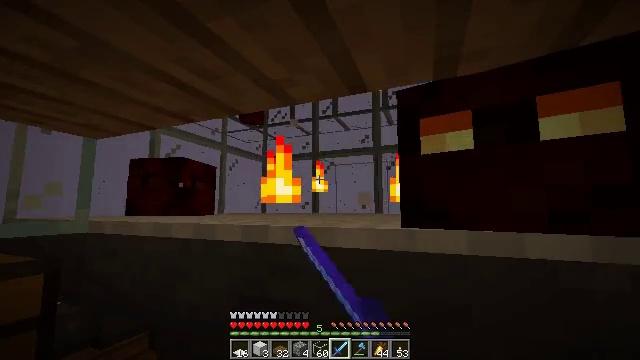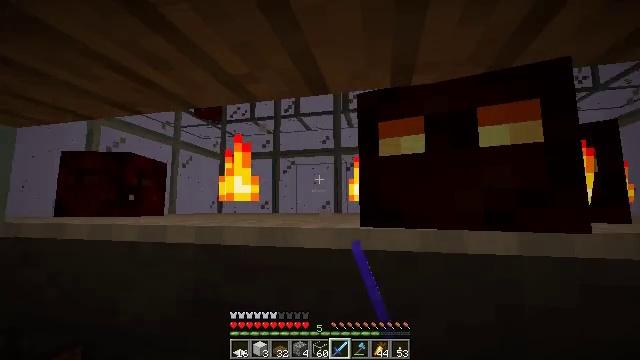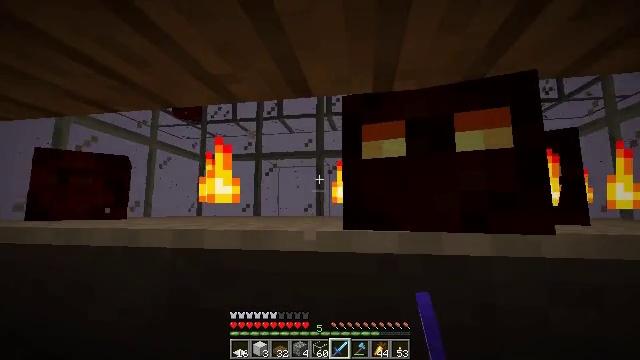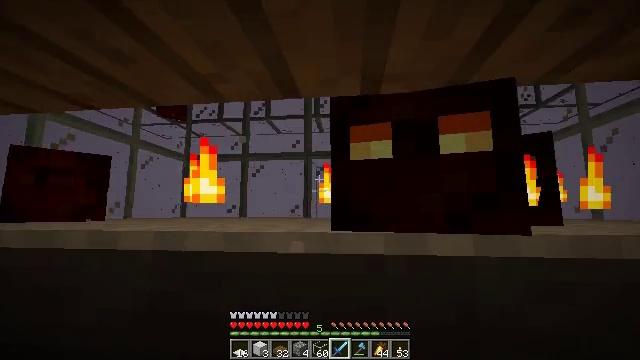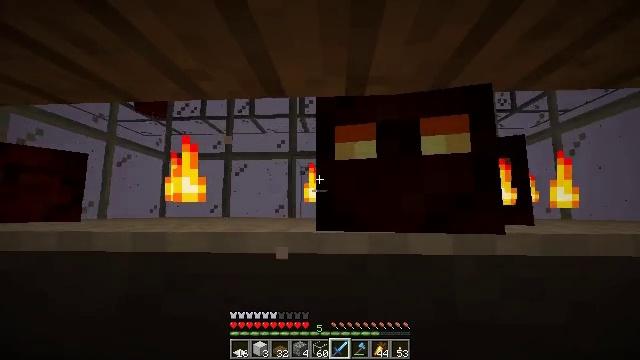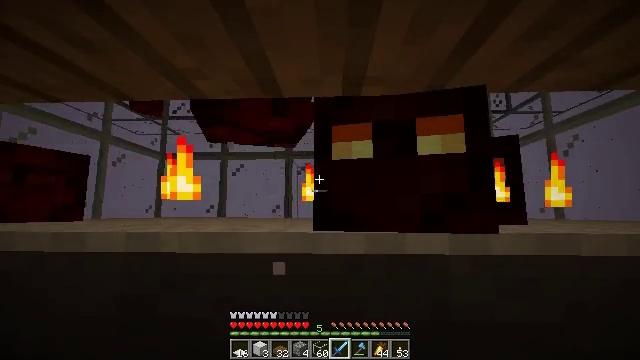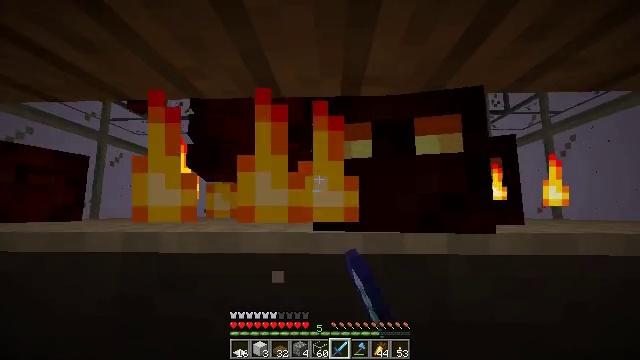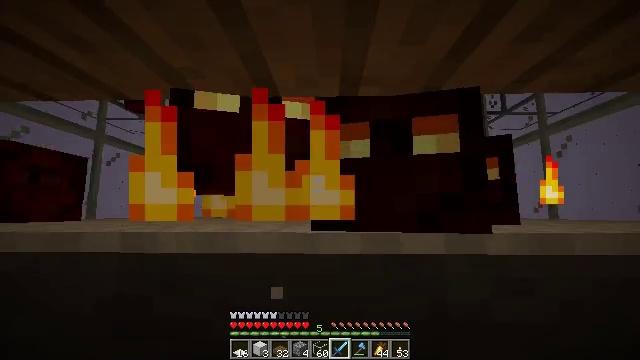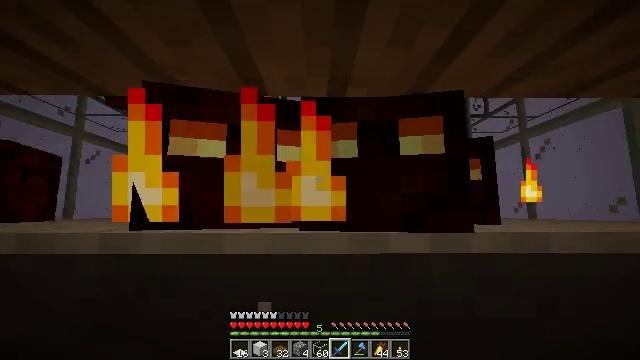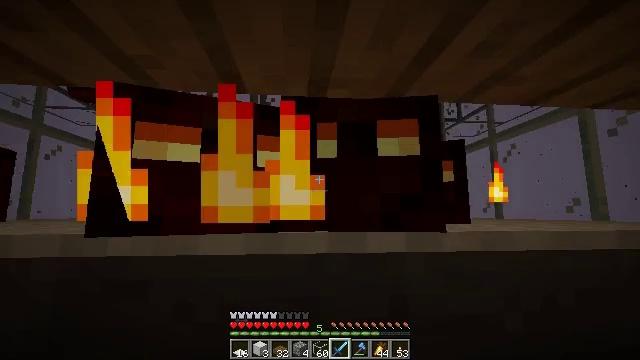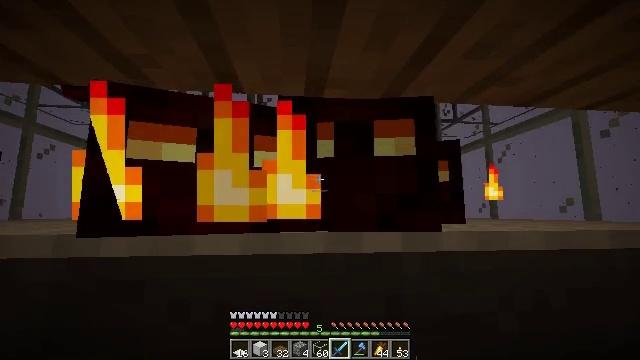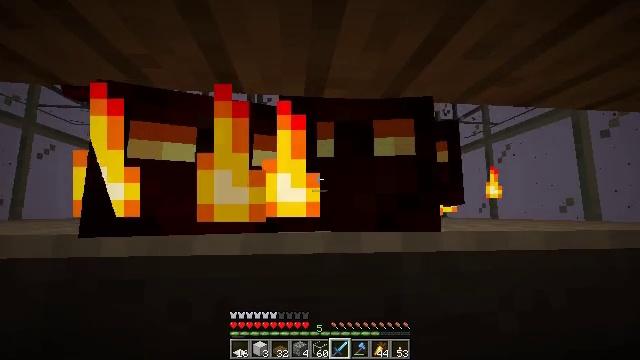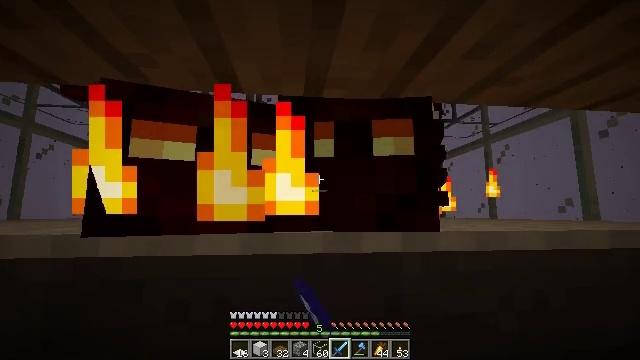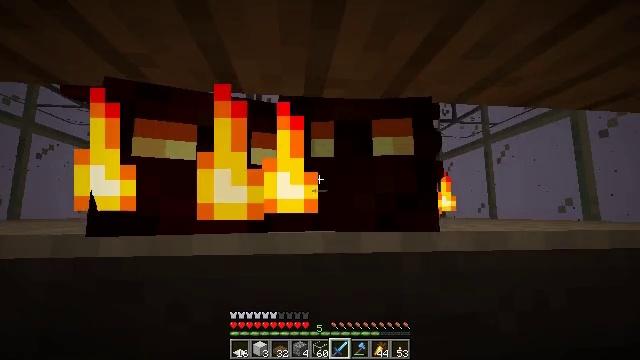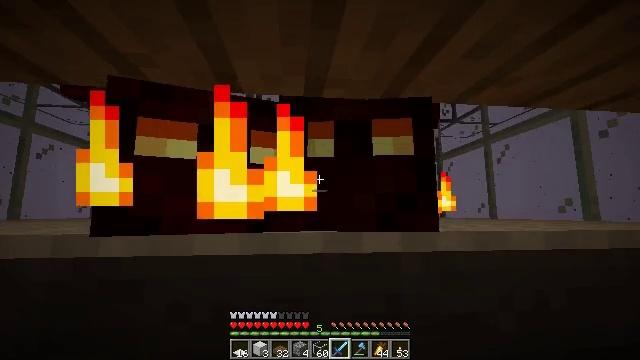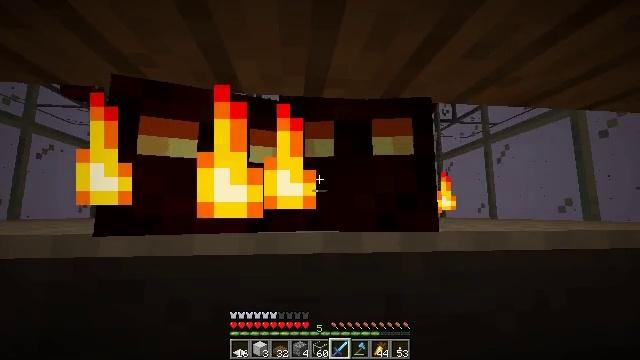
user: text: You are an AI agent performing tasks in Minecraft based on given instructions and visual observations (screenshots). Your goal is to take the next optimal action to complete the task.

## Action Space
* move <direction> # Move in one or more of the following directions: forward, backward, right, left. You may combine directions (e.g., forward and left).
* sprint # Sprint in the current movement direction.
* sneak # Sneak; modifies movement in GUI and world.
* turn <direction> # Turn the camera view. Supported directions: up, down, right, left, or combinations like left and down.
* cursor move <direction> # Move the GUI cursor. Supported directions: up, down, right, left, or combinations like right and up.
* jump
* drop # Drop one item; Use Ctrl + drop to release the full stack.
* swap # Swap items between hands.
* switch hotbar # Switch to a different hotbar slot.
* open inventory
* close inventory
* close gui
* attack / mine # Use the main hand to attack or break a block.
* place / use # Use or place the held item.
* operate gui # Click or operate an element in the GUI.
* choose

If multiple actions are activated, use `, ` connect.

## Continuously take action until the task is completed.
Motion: motion action
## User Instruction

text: Combat the magma cube.
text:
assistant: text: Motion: turn right
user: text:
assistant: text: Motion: turn right
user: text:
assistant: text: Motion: turn right
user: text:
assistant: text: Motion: turn right
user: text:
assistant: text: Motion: attack / mine
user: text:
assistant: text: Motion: attack / mine
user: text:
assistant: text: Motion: attack / mine
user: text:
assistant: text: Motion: turn right, attack / mine
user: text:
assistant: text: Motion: turn right, attack / mine
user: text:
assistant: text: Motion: no_op
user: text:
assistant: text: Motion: attack / mine
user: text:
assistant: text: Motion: attack / mine
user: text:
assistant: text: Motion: attack / mine
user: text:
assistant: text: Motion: attack / mine
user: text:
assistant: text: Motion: no_op
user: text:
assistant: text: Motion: attack / mine
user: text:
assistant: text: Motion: attack / mine
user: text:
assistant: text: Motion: turn left, attack / mine
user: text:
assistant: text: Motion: turn left and up, attack / mine
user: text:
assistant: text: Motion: turn left
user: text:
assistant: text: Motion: attack / mine
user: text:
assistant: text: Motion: attack / mine
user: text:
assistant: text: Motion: attack / mine
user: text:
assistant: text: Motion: attack / mine
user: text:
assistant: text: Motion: no_op
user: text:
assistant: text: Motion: attack / mine
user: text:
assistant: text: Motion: attack / mine
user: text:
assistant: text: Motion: attack / mine
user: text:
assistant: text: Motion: attack / mine
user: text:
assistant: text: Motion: no_op